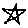
Label: star